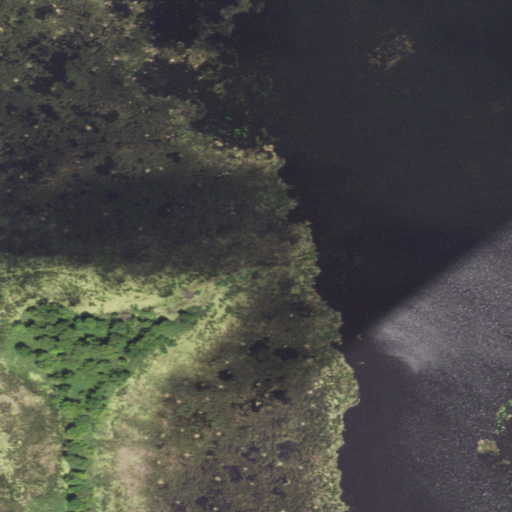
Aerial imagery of cape in Minnesota named Saul Paugh Point containing herbaceous wetlands, open water, and woody wetlands